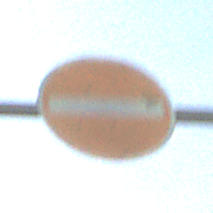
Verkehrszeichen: VerbotDerEinfahrt
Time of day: MorningAfternoon
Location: Outdoor (Nature)
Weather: PartlyCloudy
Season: NotSpecified
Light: Natural